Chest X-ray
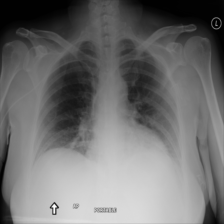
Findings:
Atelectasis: negative
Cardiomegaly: negative
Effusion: negative
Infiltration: positive
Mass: negative
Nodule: negative
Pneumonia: negative
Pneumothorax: negative
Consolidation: negative
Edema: negative
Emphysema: negative
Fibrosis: negative
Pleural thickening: negative
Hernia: negative